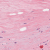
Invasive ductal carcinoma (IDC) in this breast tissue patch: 0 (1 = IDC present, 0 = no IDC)